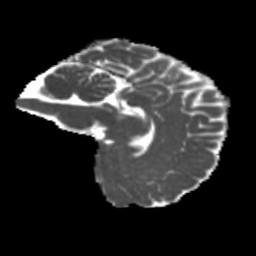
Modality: MD
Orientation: sagittal
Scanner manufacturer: siemens
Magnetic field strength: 3 T
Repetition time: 4 s
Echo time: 0.0594 s